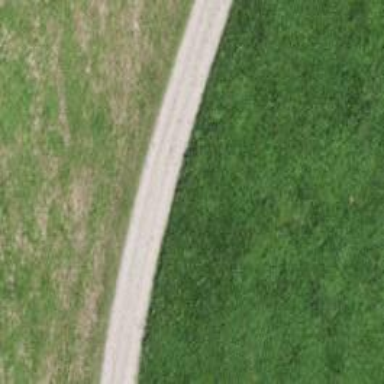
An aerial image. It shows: Well-maintained track road of grade 1.